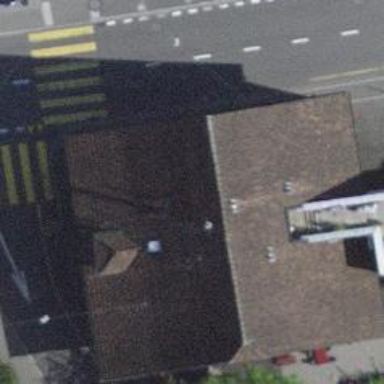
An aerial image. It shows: Restaurant.